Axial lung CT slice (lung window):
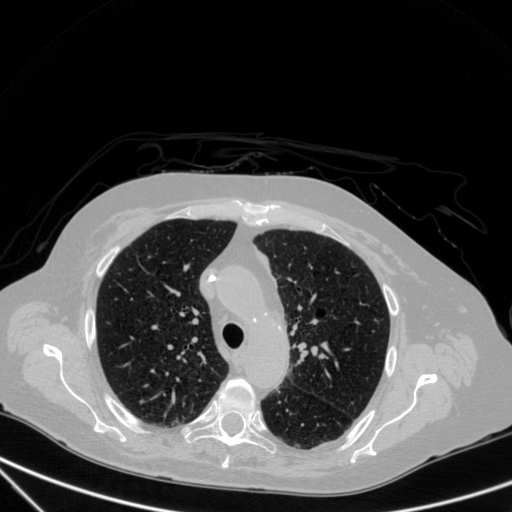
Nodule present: yes
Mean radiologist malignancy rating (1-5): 3.5